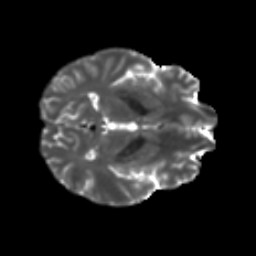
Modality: T2w
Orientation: axial
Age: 35
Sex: male
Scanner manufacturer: ge
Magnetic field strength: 3 T
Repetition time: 7.8 s
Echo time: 0.0613 s